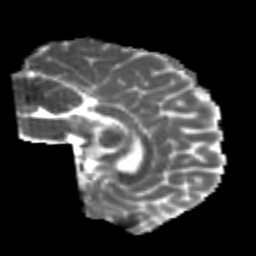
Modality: MD
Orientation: sagittal
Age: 22
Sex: female
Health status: healthy
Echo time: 0.074 s